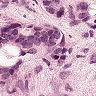
Metastatic tissue present: yes